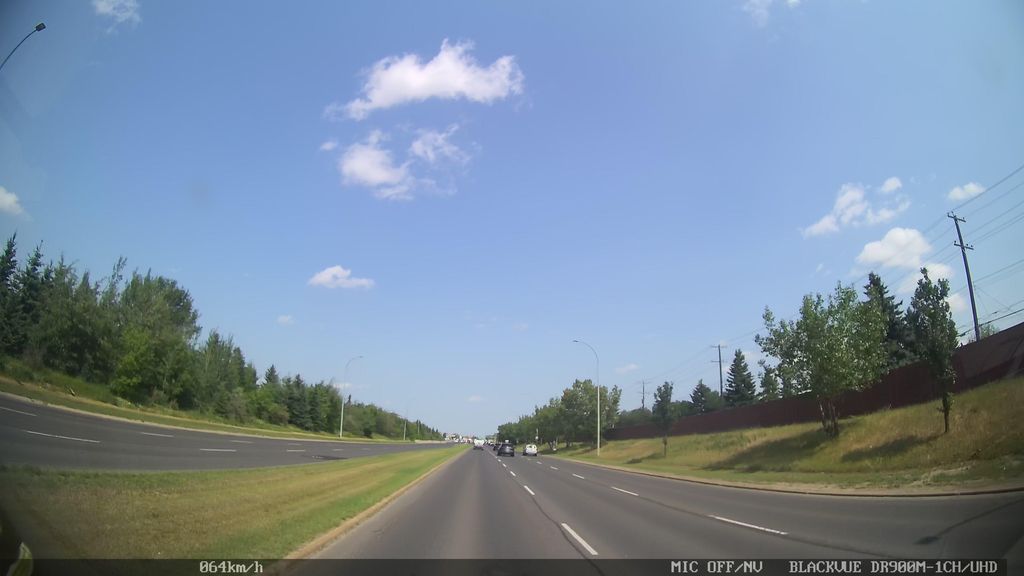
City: edmonton